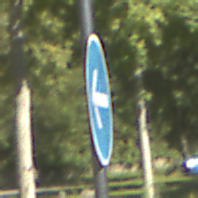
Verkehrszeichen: VorgeschriebeneFahrtrichtungHierLinks
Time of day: Midday
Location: Outdoor (RoadRail)
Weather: Clear
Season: NotSpecified
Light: Natural